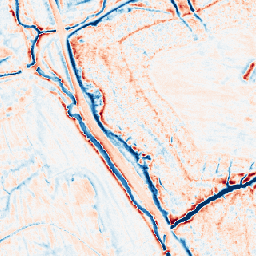
Category: edge_preserving
Decomposition family: anisotropic_diffusion
Decomposition parameters: iterations: 20
kappa: 50
gamma: 0.2
Upsampling method: nearest
Upsampling parameters: scale: 8
Upsampling scale: 8